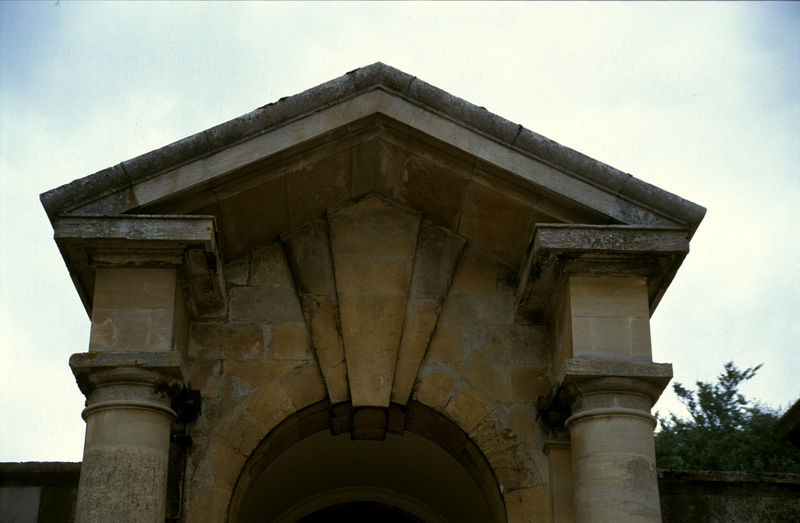
Titel: östlicher Wirtschaftshof, seitlicher Laufgang, Aedicula
Künstler: John Vanbrugh
Standort: Woodstock, Oxfordshire
Institution: Blenheim Palace
Schlagwörter: baum, blau, himmel, kämpfer, schatten, wolken, bäume, dreieck, gelb, grün, ocker, ausschnitt, grau, licht, marmor, säule, säulen, tür, weiss, dach, gebäude, haus, park, wolke, beige, alt, architektur, stein, steine, wache, strauch, busch, sonne, pflanze, rund, turm, bogen, giebel, mauer, farbe, formen, rundbogen, spitz, detail, gewächs, tor, foto, fotografie, photographie, verfall, eingang, fugen, torbogen, mauerwerk, form, trommel, architrav, rom, kapitell, photo, gemäuer, portal, schlussstein, gesims, putz, sandstein, grab, ausgang, platten, himel, vordach, mausoleum, römisch, kapitel, gibel, tympanon, krypta, kämpferplatte, spitzgiebel, wachhäuschen, farnfoto, türsturz, architekutr, kappitel, saäulen, tunnell, suälen